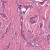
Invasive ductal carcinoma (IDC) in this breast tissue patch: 1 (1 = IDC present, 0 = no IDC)